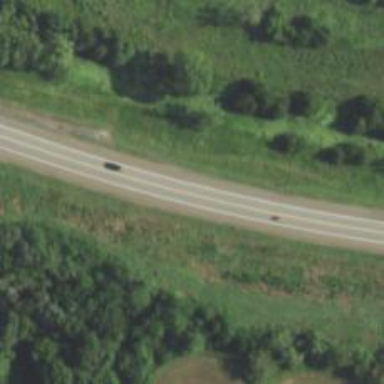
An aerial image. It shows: Asphalt trunk highway which is also expressway.